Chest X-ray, PA view. Patient: 47 years old, sex M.
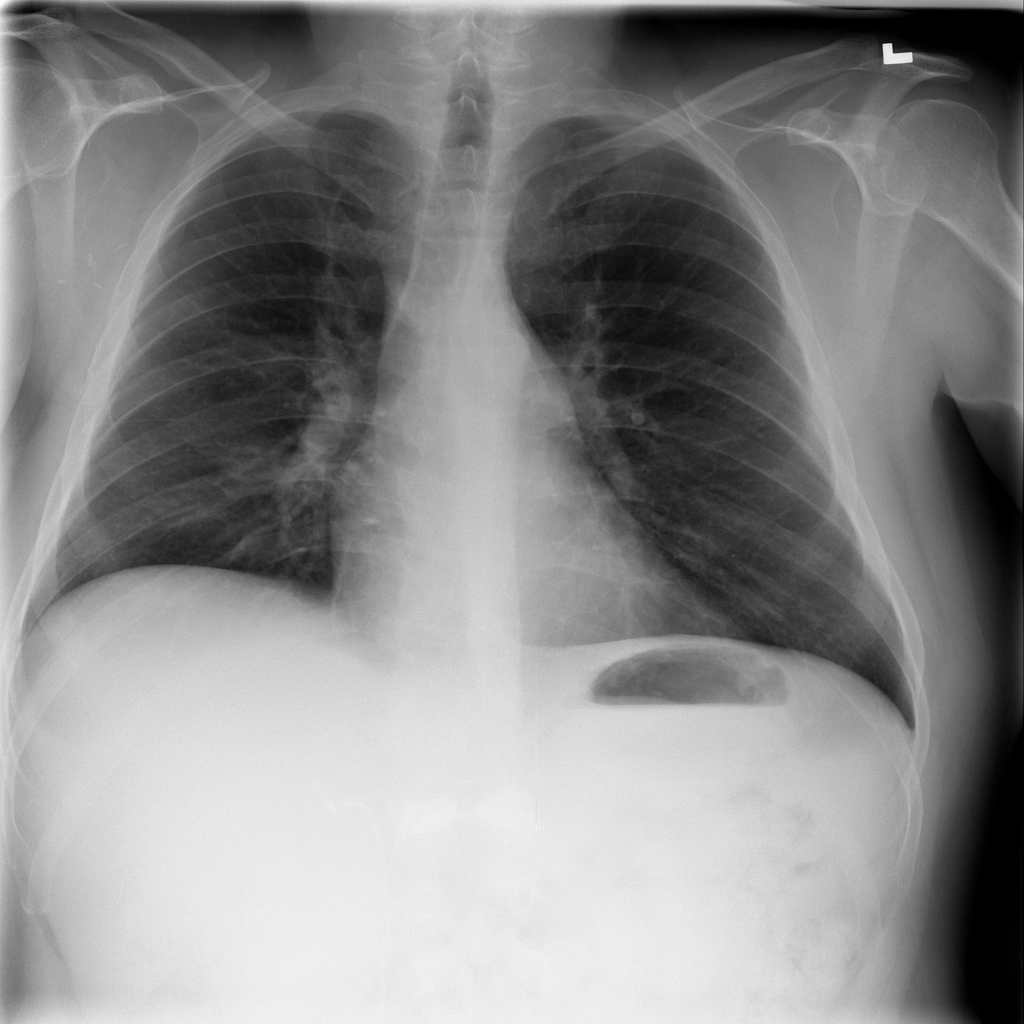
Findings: No Finding